Question: I am trying to find a library that allows me to place the content of an XML into a JavaBean (something like Digester, Jaxb, JIXB etc) but I need it to be runtime (not at compile time, or by byte code generation) and use a mapping file of some sort.
The idea will be something like Hibernate's HBM mapping files, a way to specify which XML element goes into which Java property. I am currently using Digester but I want something simpler for its rules file.
This should also work on a 1.4 JDK so annotations won't really do (but I will consider such responses just for completeness's sake).
To resume, I need a runtime tool that does XML to Java based on a XML descriptor of some sort, something like this (taken from JIXB) but at runtime (i.e. pass it the XML, the Java class to output object and the mapping descriptor):

Do you know of such a library?
Thank you!
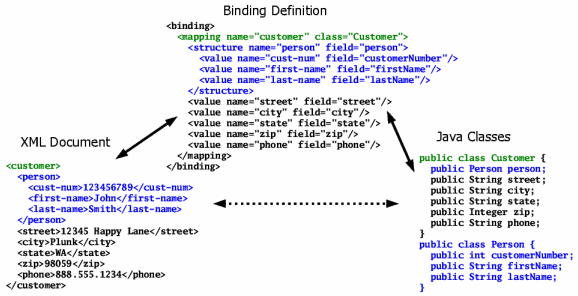
Answer: Try Castor. It is able to generate java code from DTD (and probably from XSD too). So, you can generate the code at runtime and then compile it.
BTW check JAXB again. I believe that it can do the same.